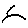
Label: bird